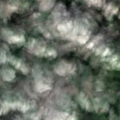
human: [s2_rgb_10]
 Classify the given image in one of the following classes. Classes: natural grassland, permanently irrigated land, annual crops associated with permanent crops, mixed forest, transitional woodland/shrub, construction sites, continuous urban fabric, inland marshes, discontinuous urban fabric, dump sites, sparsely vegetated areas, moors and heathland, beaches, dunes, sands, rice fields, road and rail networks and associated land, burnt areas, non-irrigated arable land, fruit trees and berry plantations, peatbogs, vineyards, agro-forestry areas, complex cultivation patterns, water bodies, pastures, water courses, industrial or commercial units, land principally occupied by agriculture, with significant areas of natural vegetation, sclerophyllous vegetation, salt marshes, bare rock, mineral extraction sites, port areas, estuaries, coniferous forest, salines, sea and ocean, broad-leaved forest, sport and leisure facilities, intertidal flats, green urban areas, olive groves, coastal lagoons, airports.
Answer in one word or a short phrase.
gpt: discontinuous urban fabric, non-irrigated arable land, pastures, complex cultivation patterns, land principally occupied by agriculture, with significant areas of natural vegetation, broad-leaved forest